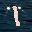
Label: 1